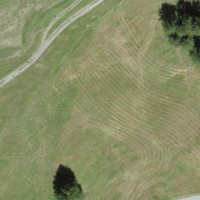
EUNIS habitat code: 26
Species observed at this site:
Lysandra bellargus
Scaeva selenitica